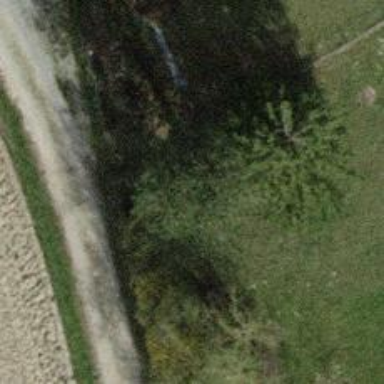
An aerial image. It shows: Evergreen tree with lush leaves.